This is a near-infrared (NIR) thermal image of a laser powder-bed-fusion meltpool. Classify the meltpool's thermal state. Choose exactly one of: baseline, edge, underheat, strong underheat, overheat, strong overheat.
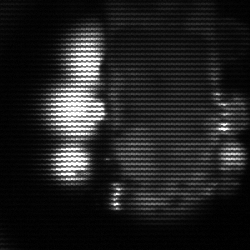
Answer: strong underheat